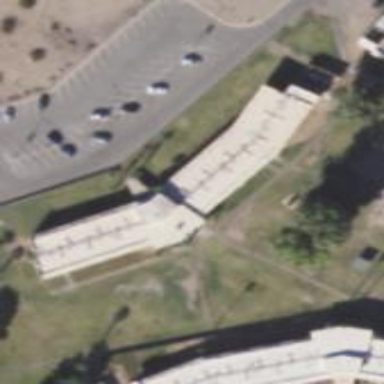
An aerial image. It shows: Dormitory building.